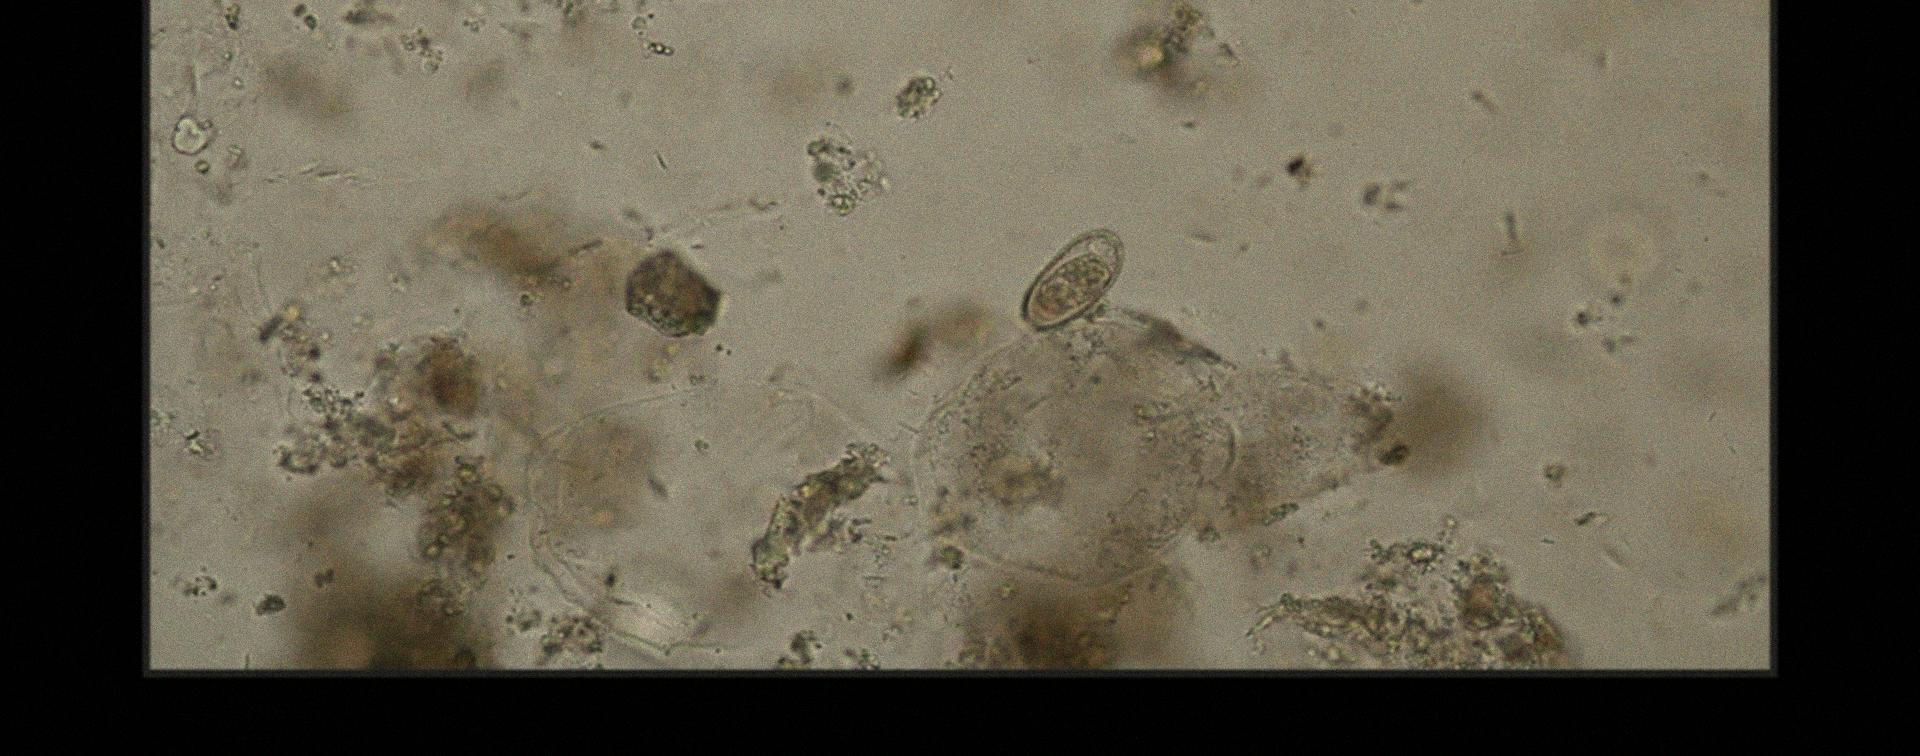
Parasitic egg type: Capillaria philippinensis